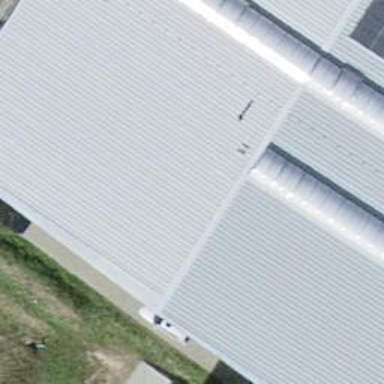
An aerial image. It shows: View of roof of building.